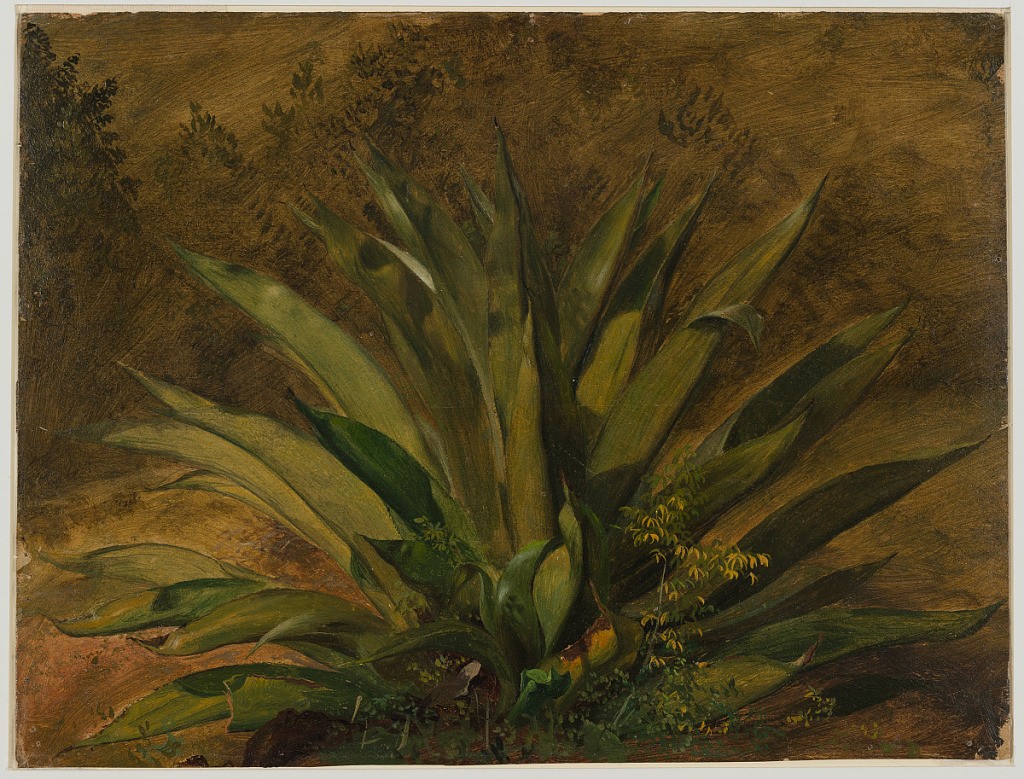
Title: Century Plant, Jamaica
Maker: Frederic Edwin Church, American, 1826–1900
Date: May–September 1865
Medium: Oil and graphite on paperboard
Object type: Drawing
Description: Botanical sketch of agave (century) plant in Jamaica among nearby green and brown foliage. Pointed leaves of the plant are rendered with greater attention and detail than the hastily painted background. Other plants visible in immediate foreground.